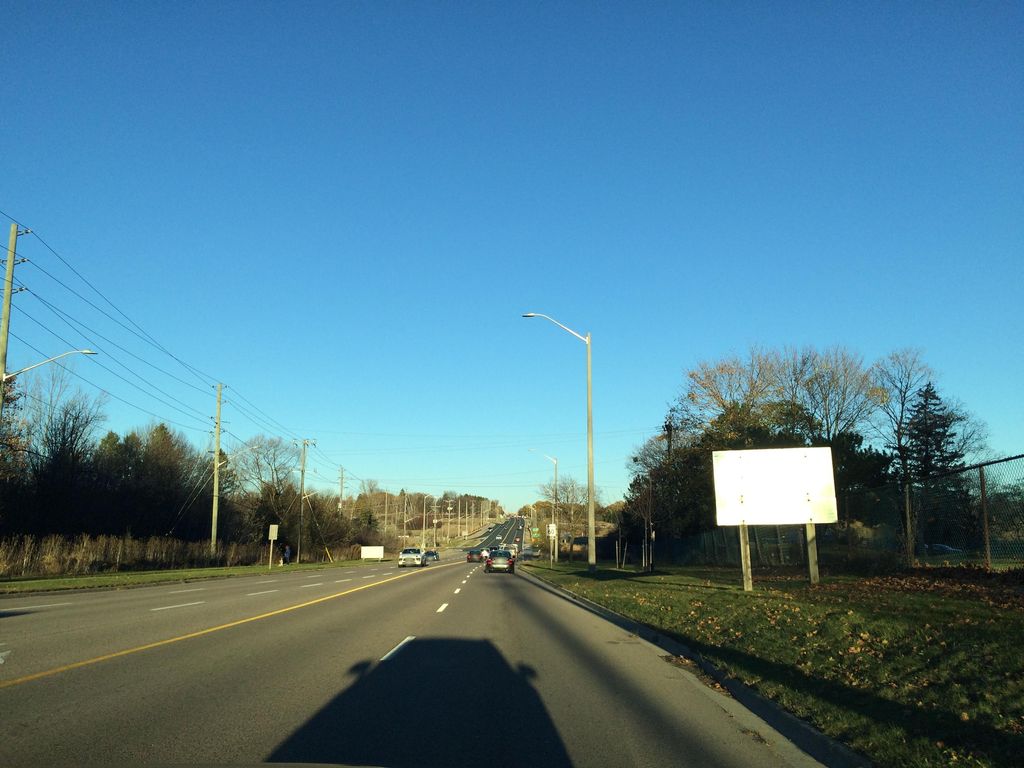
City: kitchener-waterloo